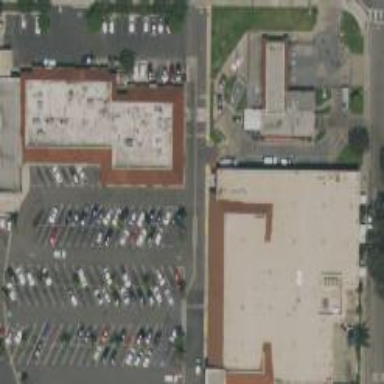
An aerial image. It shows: Department store building.